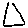
Label: triangle